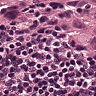
Metastatic tissue present: yes